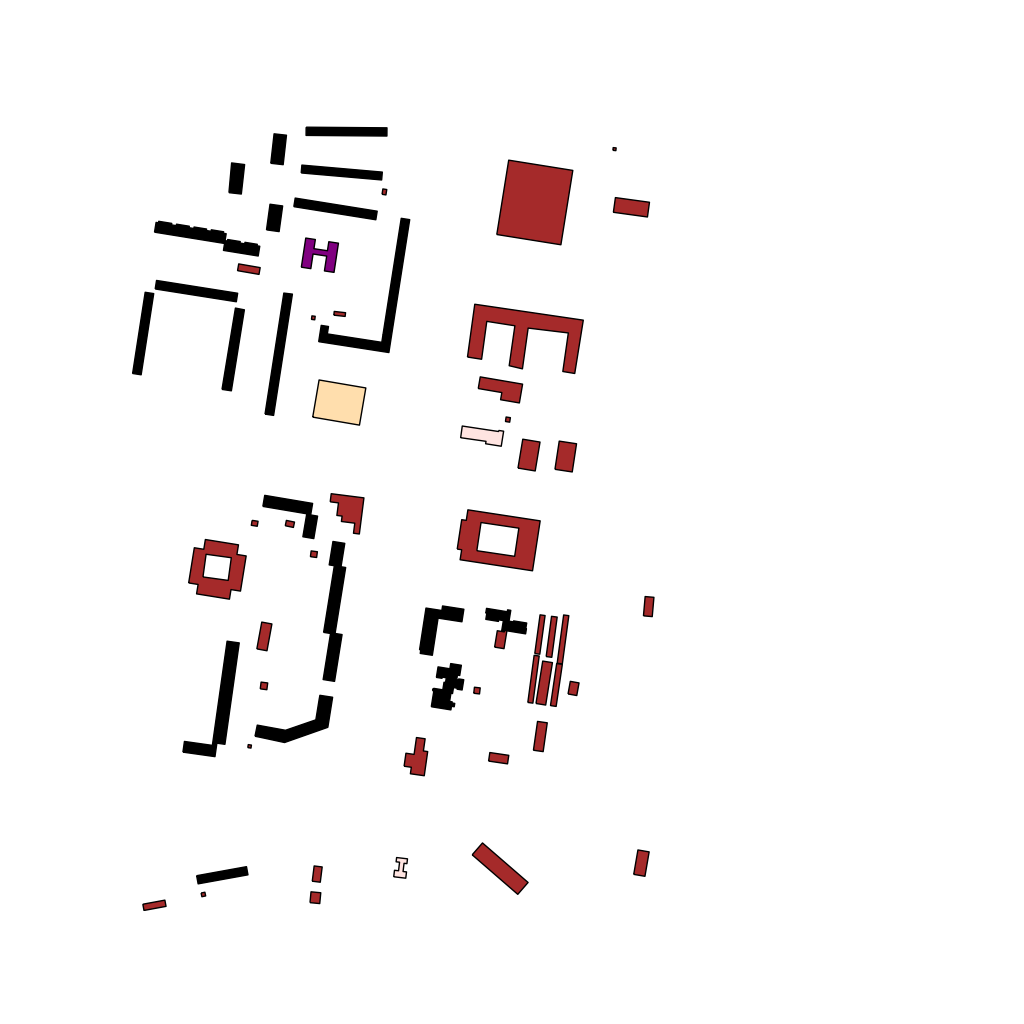
Tags: overhead vector_map, business, industrial, recreation, residential, special, transport, modern, soviet, high_rise, individual_rise, low_rise, density_1, Building, Facility, Gas, Kinder, Supermkt, 1.0 km²